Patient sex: M
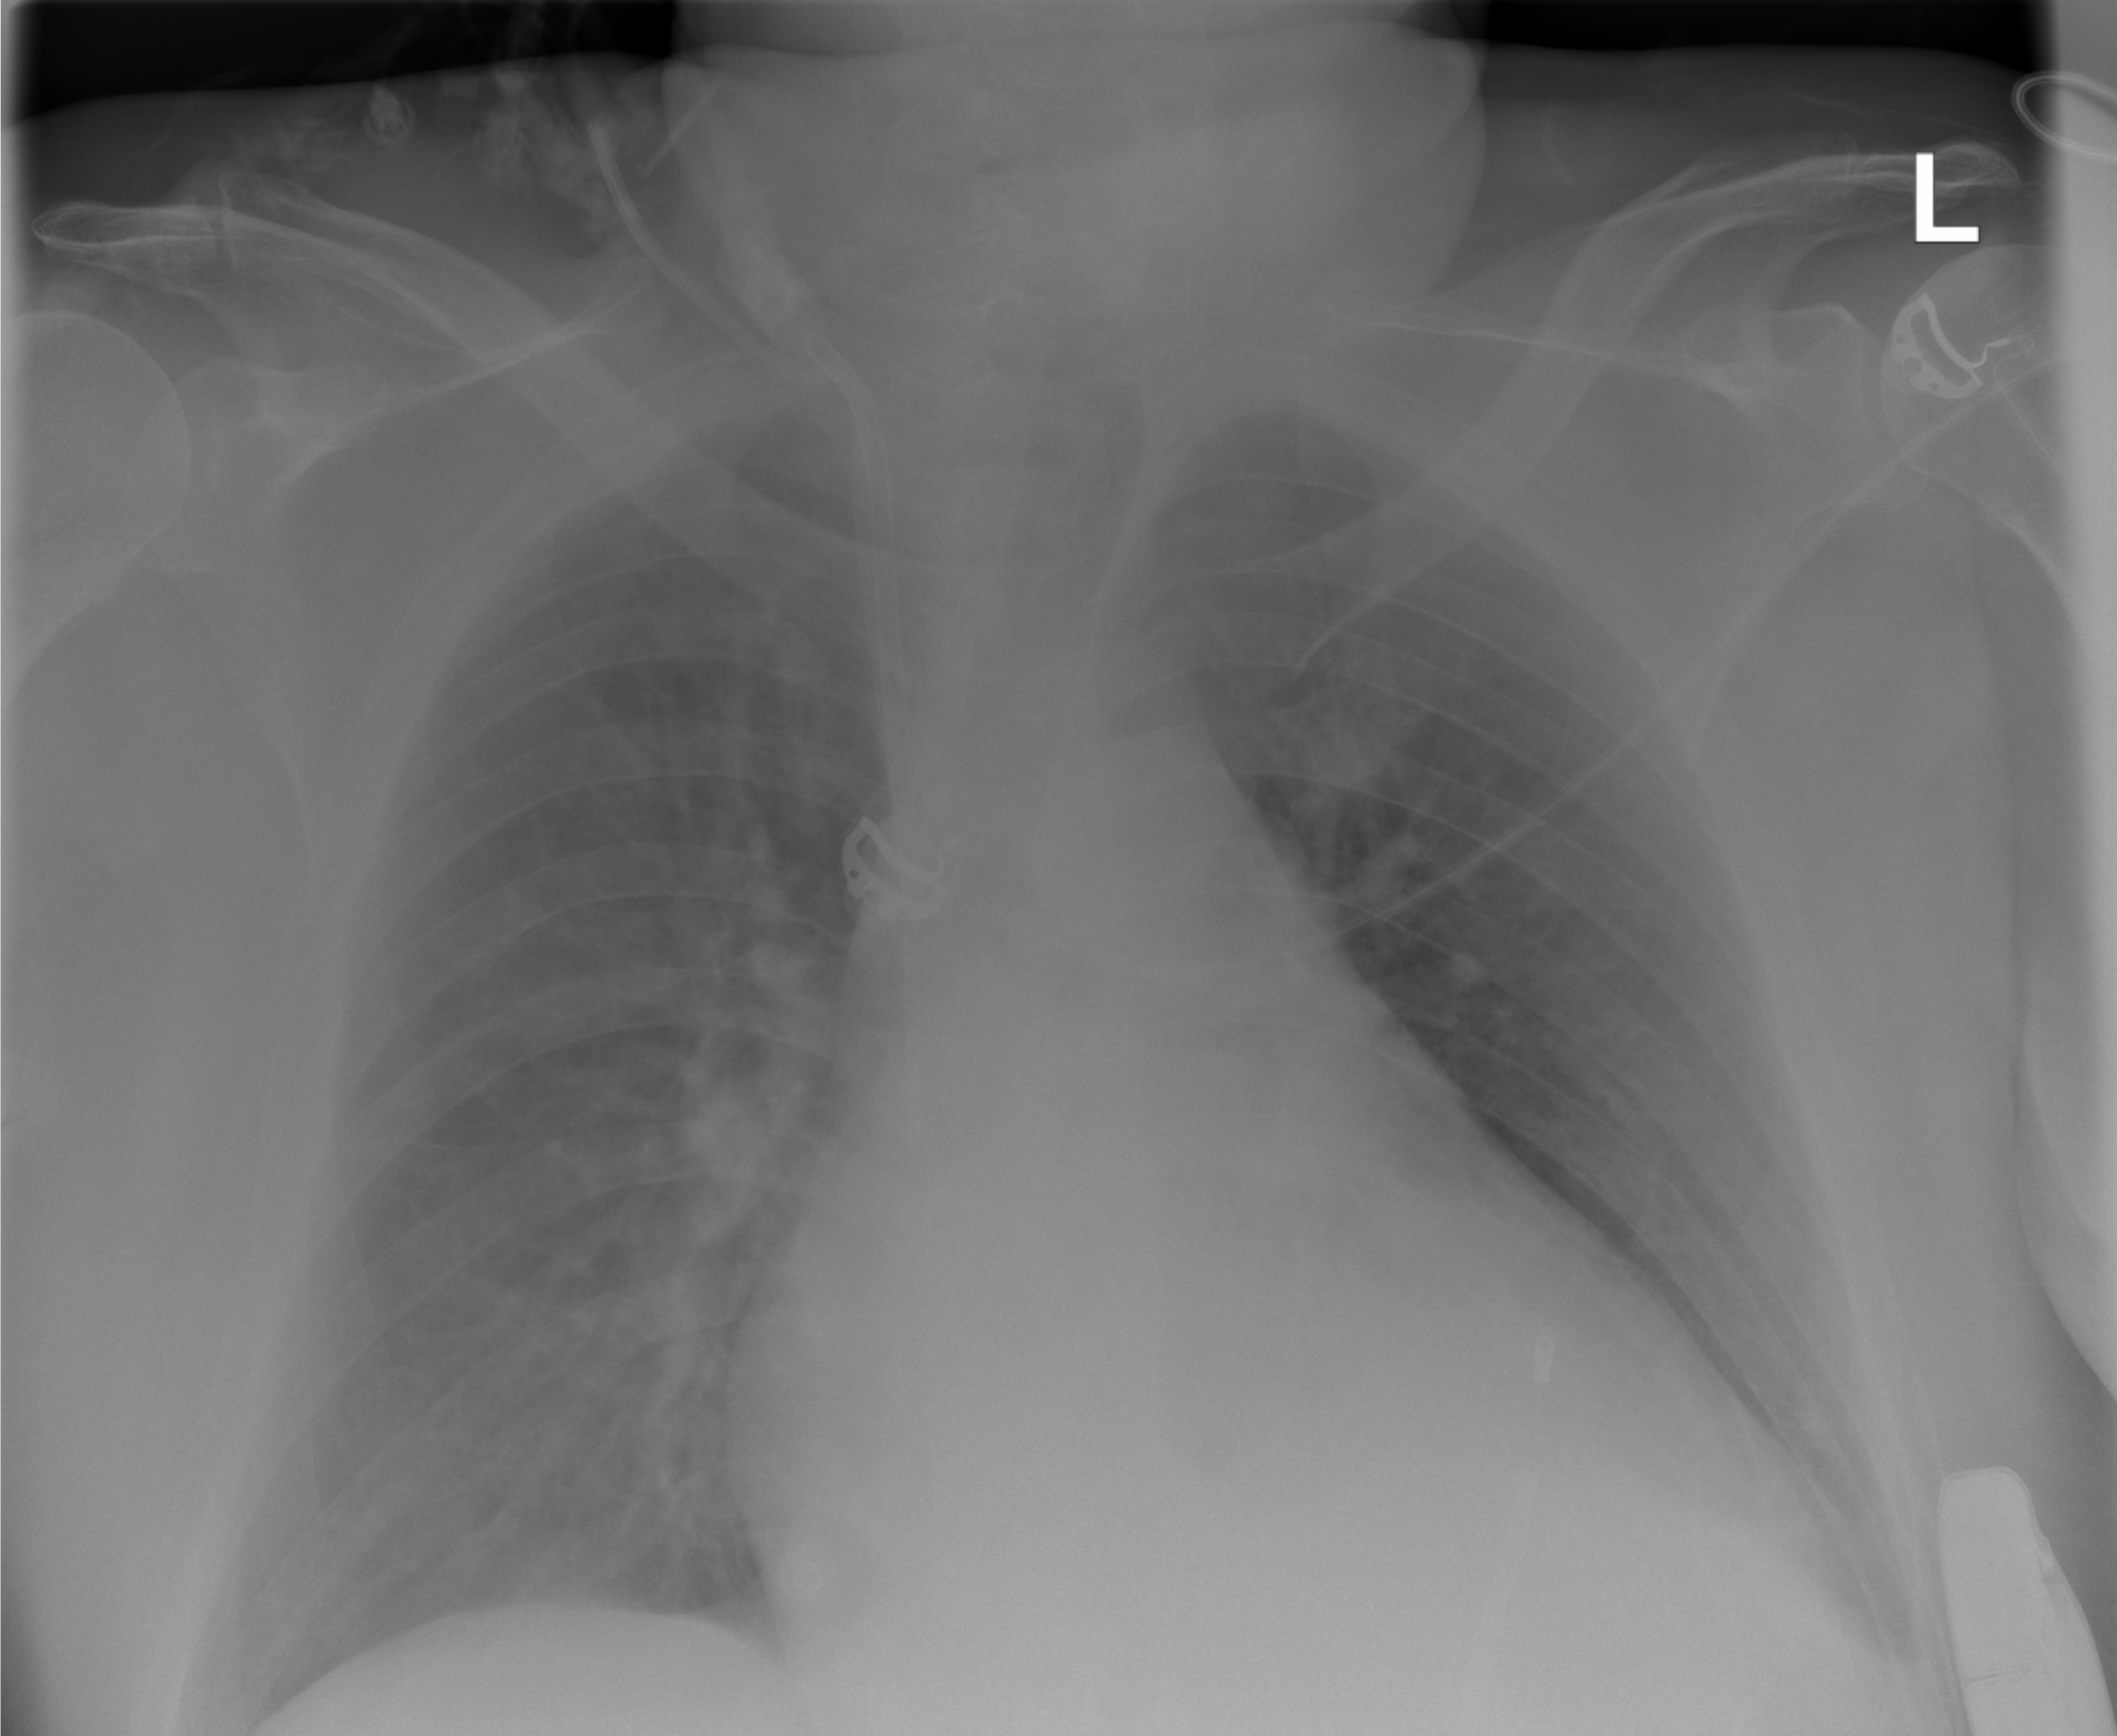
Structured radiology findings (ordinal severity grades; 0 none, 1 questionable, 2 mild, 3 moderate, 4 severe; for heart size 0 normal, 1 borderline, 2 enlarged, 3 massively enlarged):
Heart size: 2
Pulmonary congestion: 2
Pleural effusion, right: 0
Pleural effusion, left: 0
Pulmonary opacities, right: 0
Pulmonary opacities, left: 0
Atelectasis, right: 0
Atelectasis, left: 0